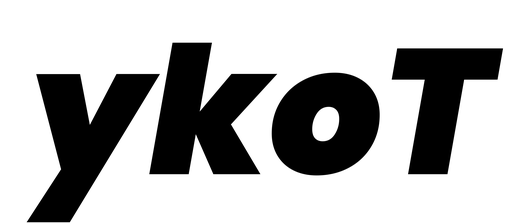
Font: Poppins-BlackItalic